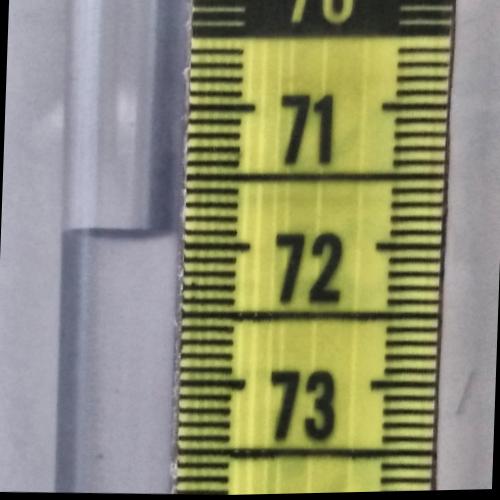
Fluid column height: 71.9 cm